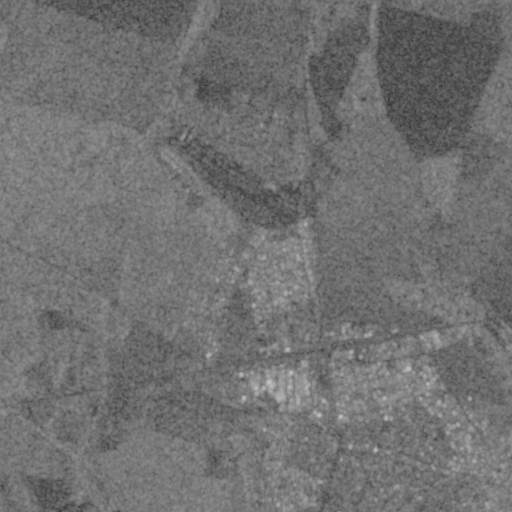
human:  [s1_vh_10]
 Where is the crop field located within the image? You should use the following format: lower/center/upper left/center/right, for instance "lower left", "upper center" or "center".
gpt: The crop field is located in the lower right of the image.
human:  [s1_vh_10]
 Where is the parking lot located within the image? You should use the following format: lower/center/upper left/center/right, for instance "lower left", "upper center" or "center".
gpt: The parking lot is located in the lower center of the image.
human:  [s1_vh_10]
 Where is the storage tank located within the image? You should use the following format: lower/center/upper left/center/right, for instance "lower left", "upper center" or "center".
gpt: The storage tank is located in the lower right of the image.
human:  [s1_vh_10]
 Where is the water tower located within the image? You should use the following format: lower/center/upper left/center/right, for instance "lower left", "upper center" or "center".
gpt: The water tower is located in the lower right of the image.
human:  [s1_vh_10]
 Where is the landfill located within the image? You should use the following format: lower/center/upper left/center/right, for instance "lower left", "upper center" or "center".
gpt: There is no landfill in the image.

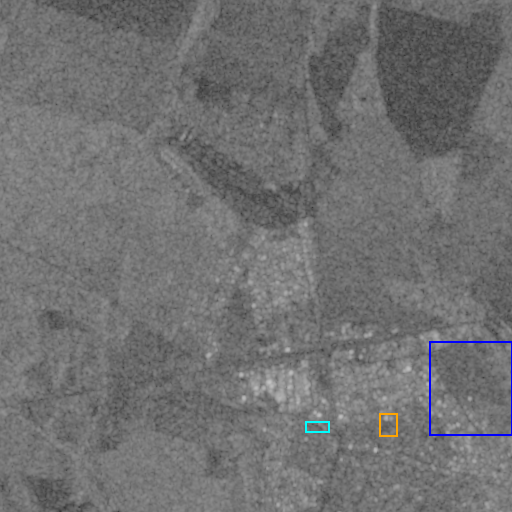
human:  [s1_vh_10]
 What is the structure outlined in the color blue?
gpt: The structure outlined in blue is a crop field.
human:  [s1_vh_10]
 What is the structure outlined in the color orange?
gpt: The structure outlined in orange is a park.
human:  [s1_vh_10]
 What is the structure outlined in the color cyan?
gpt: The structure outlined in cyan is a parking lot.
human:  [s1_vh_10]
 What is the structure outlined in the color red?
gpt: There is no red outline.